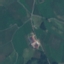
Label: Pasture